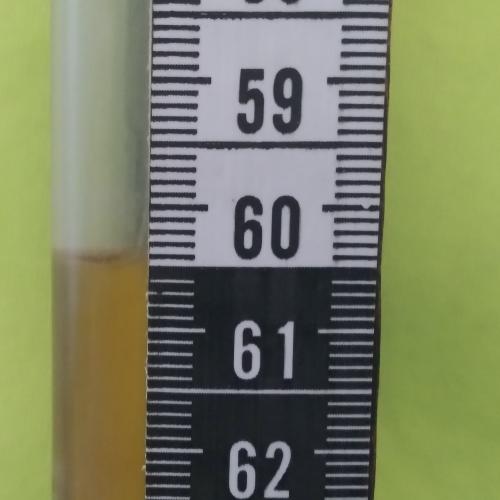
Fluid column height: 60.4 cm